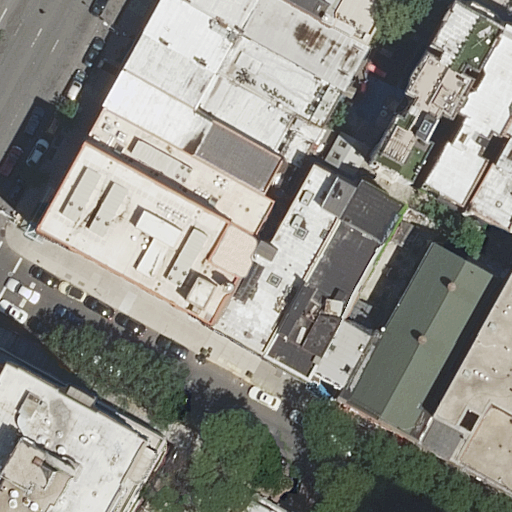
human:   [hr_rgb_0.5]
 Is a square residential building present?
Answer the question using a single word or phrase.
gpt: no

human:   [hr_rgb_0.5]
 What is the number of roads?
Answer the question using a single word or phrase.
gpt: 2

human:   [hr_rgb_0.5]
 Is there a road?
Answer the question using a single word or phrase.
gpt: yes

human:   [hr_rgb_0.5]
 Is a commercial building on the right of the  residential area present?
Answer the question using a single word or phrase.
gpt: no

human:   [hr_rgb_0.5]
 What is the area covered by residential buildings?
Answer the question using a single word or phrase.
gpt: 5319m2

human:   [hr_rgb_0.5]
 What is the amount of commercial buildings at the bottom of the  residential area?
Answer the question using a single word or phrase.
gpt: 0

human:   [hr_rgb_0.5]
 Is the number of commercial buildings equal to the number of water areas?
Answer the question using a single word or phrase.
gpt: yes

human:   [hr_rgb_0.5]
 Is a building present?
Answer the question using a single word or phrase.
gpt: yes

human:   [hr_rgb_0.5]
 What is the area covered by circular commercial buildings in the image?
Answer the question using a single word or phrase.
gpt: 0m2

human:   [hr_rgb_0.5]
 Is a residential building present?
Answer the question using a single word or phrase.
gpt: yes

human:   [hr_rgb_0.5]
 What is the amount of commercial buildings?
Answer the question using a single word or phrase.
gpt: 0

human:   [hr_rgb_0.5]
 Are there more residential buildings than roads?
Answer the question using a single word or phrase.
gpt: yes

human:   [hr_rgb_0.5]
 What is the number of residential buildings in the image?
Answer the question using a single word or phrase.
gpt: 16

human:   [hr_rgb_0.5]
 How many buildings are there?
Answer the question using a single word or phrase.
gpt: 16

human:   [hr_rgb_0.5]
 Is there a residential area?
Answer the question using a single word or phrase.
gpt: yes

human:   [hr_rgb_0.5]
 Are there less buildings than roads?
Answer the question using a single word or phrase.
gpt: no

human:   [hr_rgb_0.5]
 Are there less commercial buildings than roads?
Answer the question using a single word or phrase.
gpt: yes

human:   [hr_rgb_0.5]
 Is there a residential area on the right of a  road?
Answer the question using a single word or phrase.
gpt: no

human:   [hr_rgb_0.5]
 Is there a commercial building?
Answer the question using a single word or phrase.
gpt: no

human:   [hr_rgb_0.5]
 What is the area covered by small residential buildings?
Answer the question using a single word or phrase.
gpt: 141m2

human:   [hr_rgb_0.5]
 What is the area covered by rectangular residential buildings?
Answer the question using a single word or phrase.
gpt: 1691m2

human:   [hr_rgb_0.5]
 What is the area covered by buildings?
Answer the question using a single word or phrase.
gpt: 5319m2

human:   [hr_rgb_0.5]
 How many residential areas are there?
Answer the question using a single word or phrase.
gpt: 1

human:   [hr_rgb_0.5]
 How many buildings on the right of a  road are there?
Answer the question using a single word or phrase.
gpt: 15

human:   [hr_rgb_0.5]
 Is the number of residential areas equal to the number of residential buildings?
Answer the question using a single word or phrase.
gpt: no

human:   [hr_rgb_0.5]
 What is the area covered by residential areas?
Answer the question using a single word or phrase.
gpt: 1677m2

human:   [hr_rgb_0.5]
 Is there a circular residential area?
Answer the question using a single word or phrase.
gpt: no

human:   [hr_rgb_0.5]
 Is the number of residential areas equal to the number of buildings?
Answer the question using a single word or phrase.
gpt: no

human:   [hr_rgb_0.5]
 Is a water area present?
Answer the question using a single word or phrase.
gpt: no

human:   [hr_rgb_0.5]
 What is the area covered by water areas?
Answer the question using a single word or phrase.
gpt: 0m2

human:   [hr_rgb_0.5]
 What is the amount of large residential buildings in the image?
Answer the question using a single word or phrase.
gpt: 3

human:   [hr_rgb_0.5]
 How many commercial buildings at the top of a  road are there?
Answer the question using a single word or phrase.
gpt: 0

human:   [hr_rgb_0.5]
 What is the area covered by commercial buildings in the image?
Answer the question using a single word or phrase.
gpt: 0m2

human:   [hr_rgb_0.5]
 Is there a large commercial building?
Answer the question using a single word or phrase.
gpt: no

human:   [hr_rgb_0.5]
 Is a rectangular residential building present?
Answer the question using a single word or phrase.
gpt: yes

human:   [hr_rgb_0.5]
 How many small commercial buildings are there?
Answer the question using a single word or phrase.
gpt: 0

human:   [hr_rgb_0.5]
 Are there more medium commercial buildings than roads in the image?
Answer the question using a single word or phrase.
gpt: no

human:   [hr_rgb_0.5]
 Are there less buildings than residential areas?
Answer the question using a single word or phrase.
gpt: no

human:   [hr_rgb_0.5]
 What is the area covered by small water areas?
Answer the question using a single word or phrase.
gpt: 0m2

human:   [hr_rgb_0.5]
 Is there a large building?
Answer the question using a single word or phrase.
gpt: yes

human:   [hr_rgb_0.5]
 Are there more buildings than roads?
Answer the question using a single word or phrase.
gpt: yes

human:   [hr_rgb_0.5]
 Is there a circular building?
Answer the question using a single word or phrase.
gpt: no

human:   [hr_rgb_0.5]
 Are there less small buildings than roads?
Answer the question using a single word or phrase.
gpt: no

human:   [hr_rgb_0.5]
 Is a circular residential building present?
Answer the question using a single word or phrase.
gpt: no

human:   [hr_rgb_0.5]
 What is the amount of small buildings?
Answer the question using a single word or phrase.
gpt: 4

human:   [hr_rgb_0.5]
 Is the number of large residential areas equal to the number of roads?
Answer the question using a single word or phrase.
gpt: no

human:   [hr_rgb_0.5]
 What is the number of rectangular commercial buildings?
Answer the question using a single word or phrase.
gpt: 0

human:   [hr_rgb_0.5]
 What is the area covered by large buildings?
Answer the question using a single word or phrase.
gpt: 2565m2

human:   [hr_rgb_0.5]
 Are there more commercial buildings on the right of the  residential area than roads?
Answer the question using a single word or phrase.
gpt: no

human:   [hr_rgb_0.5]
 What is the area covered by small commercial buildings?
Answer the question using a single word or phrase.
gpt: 0m2

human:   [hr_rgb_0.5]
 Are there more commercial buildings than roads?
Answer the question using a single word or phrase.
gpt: no

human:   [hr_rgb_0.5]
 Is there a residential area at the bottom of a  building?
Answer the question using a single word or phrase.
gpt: yes

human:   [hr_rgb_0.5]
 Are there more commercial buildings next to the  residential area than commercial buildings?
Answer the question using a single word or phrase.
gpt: no

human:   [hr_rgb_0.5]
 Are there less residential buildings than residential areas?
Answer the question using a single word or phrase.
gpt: no

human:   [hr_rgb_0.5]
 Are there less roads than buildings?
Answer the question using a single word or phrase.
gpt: yes

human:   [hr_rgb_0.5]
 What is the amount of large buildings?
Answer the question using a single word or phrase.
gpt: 3

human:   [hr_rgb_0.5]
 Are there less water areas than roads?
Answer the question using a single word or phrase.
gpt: yes

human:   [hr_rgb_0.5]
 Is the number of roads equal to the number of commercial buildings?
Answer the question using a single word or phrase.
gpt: no

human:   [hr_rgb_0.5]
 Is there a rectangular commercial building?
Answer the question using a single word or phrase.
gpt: no

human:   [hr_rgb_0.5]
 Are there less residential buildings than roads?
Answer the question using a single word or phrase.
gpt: no

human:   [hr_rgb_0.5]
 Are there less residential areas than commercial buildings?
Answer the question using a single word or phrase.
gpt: no

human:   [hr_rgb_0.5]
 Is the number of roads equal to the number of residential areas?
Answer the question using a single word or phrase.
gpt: no

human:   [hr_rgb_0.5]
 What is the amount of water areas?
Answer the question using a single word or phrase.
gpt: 0

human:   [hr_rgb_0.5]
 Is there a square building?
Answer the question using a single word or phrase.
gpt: no